Question: I'm trying to implement a graph (UIView) like this:

My current approach is to draw the rounded rects with inside , store a pointer to every path in a private and in my View Controller send a message to update the graph with the new value. (<URL>
But somehow I can't send a message to my view to change the colors of the paths.
.
I'm still a relative beginner and I'm sure I'm trying to reinvent the wheel somehow. Or just missing something obvious.
Should I redraw the graph at every update (1s ~ 2s)?! Should I use a special framework to do this?
# Edit:
After digging a little I found out that I can't save a pointer to a path. After 'drawRect' my pointers disappear from the array.
It seems I would need to use Core Graphics do make it work with this approach.
Is there an easier alternative?
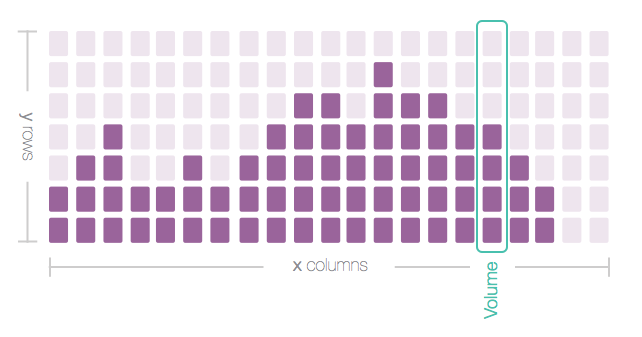
Answer: I made a test app that uses a column view with 7 rounded rect subviews to implement the graph. Here's the ColumnView class (a subview of UIView),
'''
- (id)initWithFrame:(CGRect)frame {
if (self = [super initWithFrame:frame]) {
NSMutableArray *temp = [NSMutableArray new];
_offColor = [UIColor colorWithRed:238/255.0 green:230/255.0 blue:238/255.0 alpha:1];
_onColor = [UIColor colorWithRed:154/255.0 green:102/255.0 blue:155/255.0 alpha:1];
for (int i=0; i<7; i++) {
UIView *roundRect = [[UIView alloc] initWithFrame:CGRectMake(0, i*34, frame.size.width -2, (frame.size.height/7) - 4)];
roundRect.backgroundColor = _offColor;
roundRect.layer.cornerRadius = 3;
[temp insertObject:roundRect atIndex:0];
[self addSubview:roundRect];
}
_columns = [NSArray arrayWithArray:temp];
}
return self;
}
-(void)setNumberOfDarkRects:(NSInteger) num {
[self.columns enumerateObjectsUsingBlock:^(UIView *sub, NSUInteger idx, BOOL *stop) {
if (idx + 1 <= num) {
sub.backgroundColor = self.onColor;
}else{
sub.backgroundColor = self.offColor;
}
}];
}
'''
This is how I create the grid, and test updating the columns,
'''
@interface ViewController ()
@property (strong,nonatomic) NSMutableArray *columns;
@end
@implementation ViewController
- (void)viewDidLoad {
[super viewDidLoad];
self.columns = [NSMutableArray new];
for (int i=0; i<21; i++) {
ColumnView *column = [[ColumnView alloc] initWithFrame:CGRectMake(i * 22 + 10, 50, 22, 240)];
[self.view addSubview:column];
[self.columns addObject:column];
}
[self performSelector:@selector(doRandomColoring) withObject:nil afterDelay:2];
}
-(void)doRandomColoring {
for (ColumnView *col in self.columns) {
[col setNumberOfDarkRects:arc4random_uniform(8)];
}
[self performSelector:@selector(doRandomColoring) withObject:nil afterDelay:.2];
}
'''